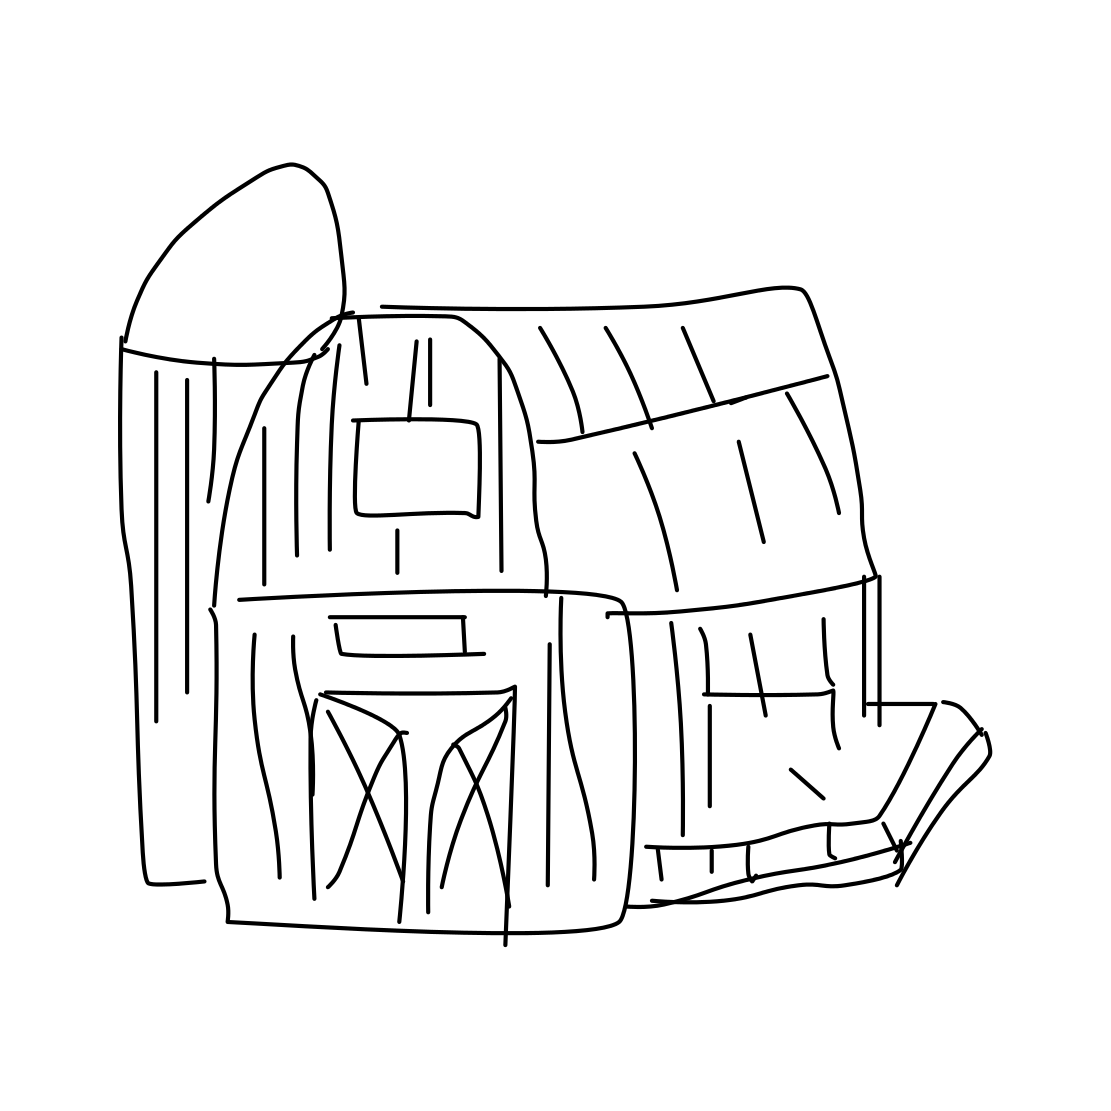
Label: barn